Field crop: maize
Growth stage: 2
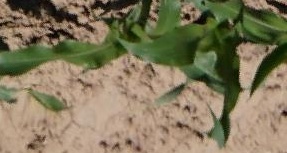
Species: maize